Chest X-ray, AP view. Patient: 31 years old, sex F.
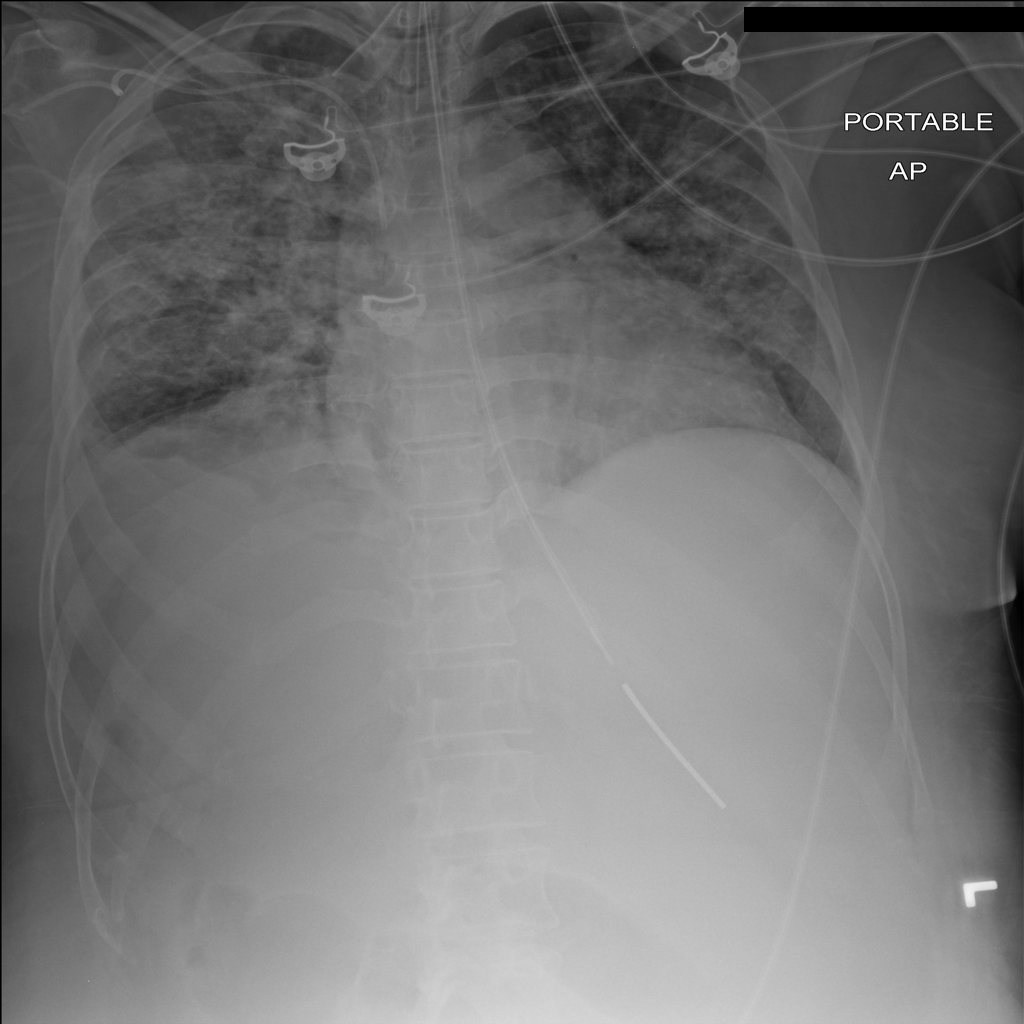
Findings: Infiltration